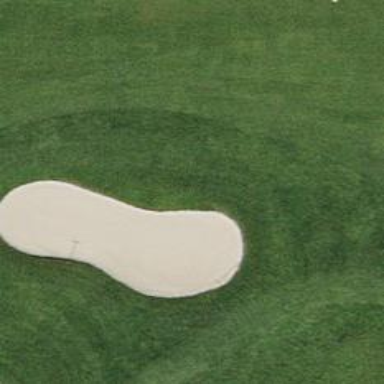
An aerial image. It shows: Golf bunker filled with sandy terrain.